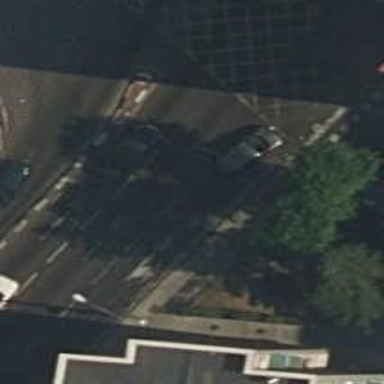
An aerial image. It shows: Road with traffic signals.